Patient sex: M
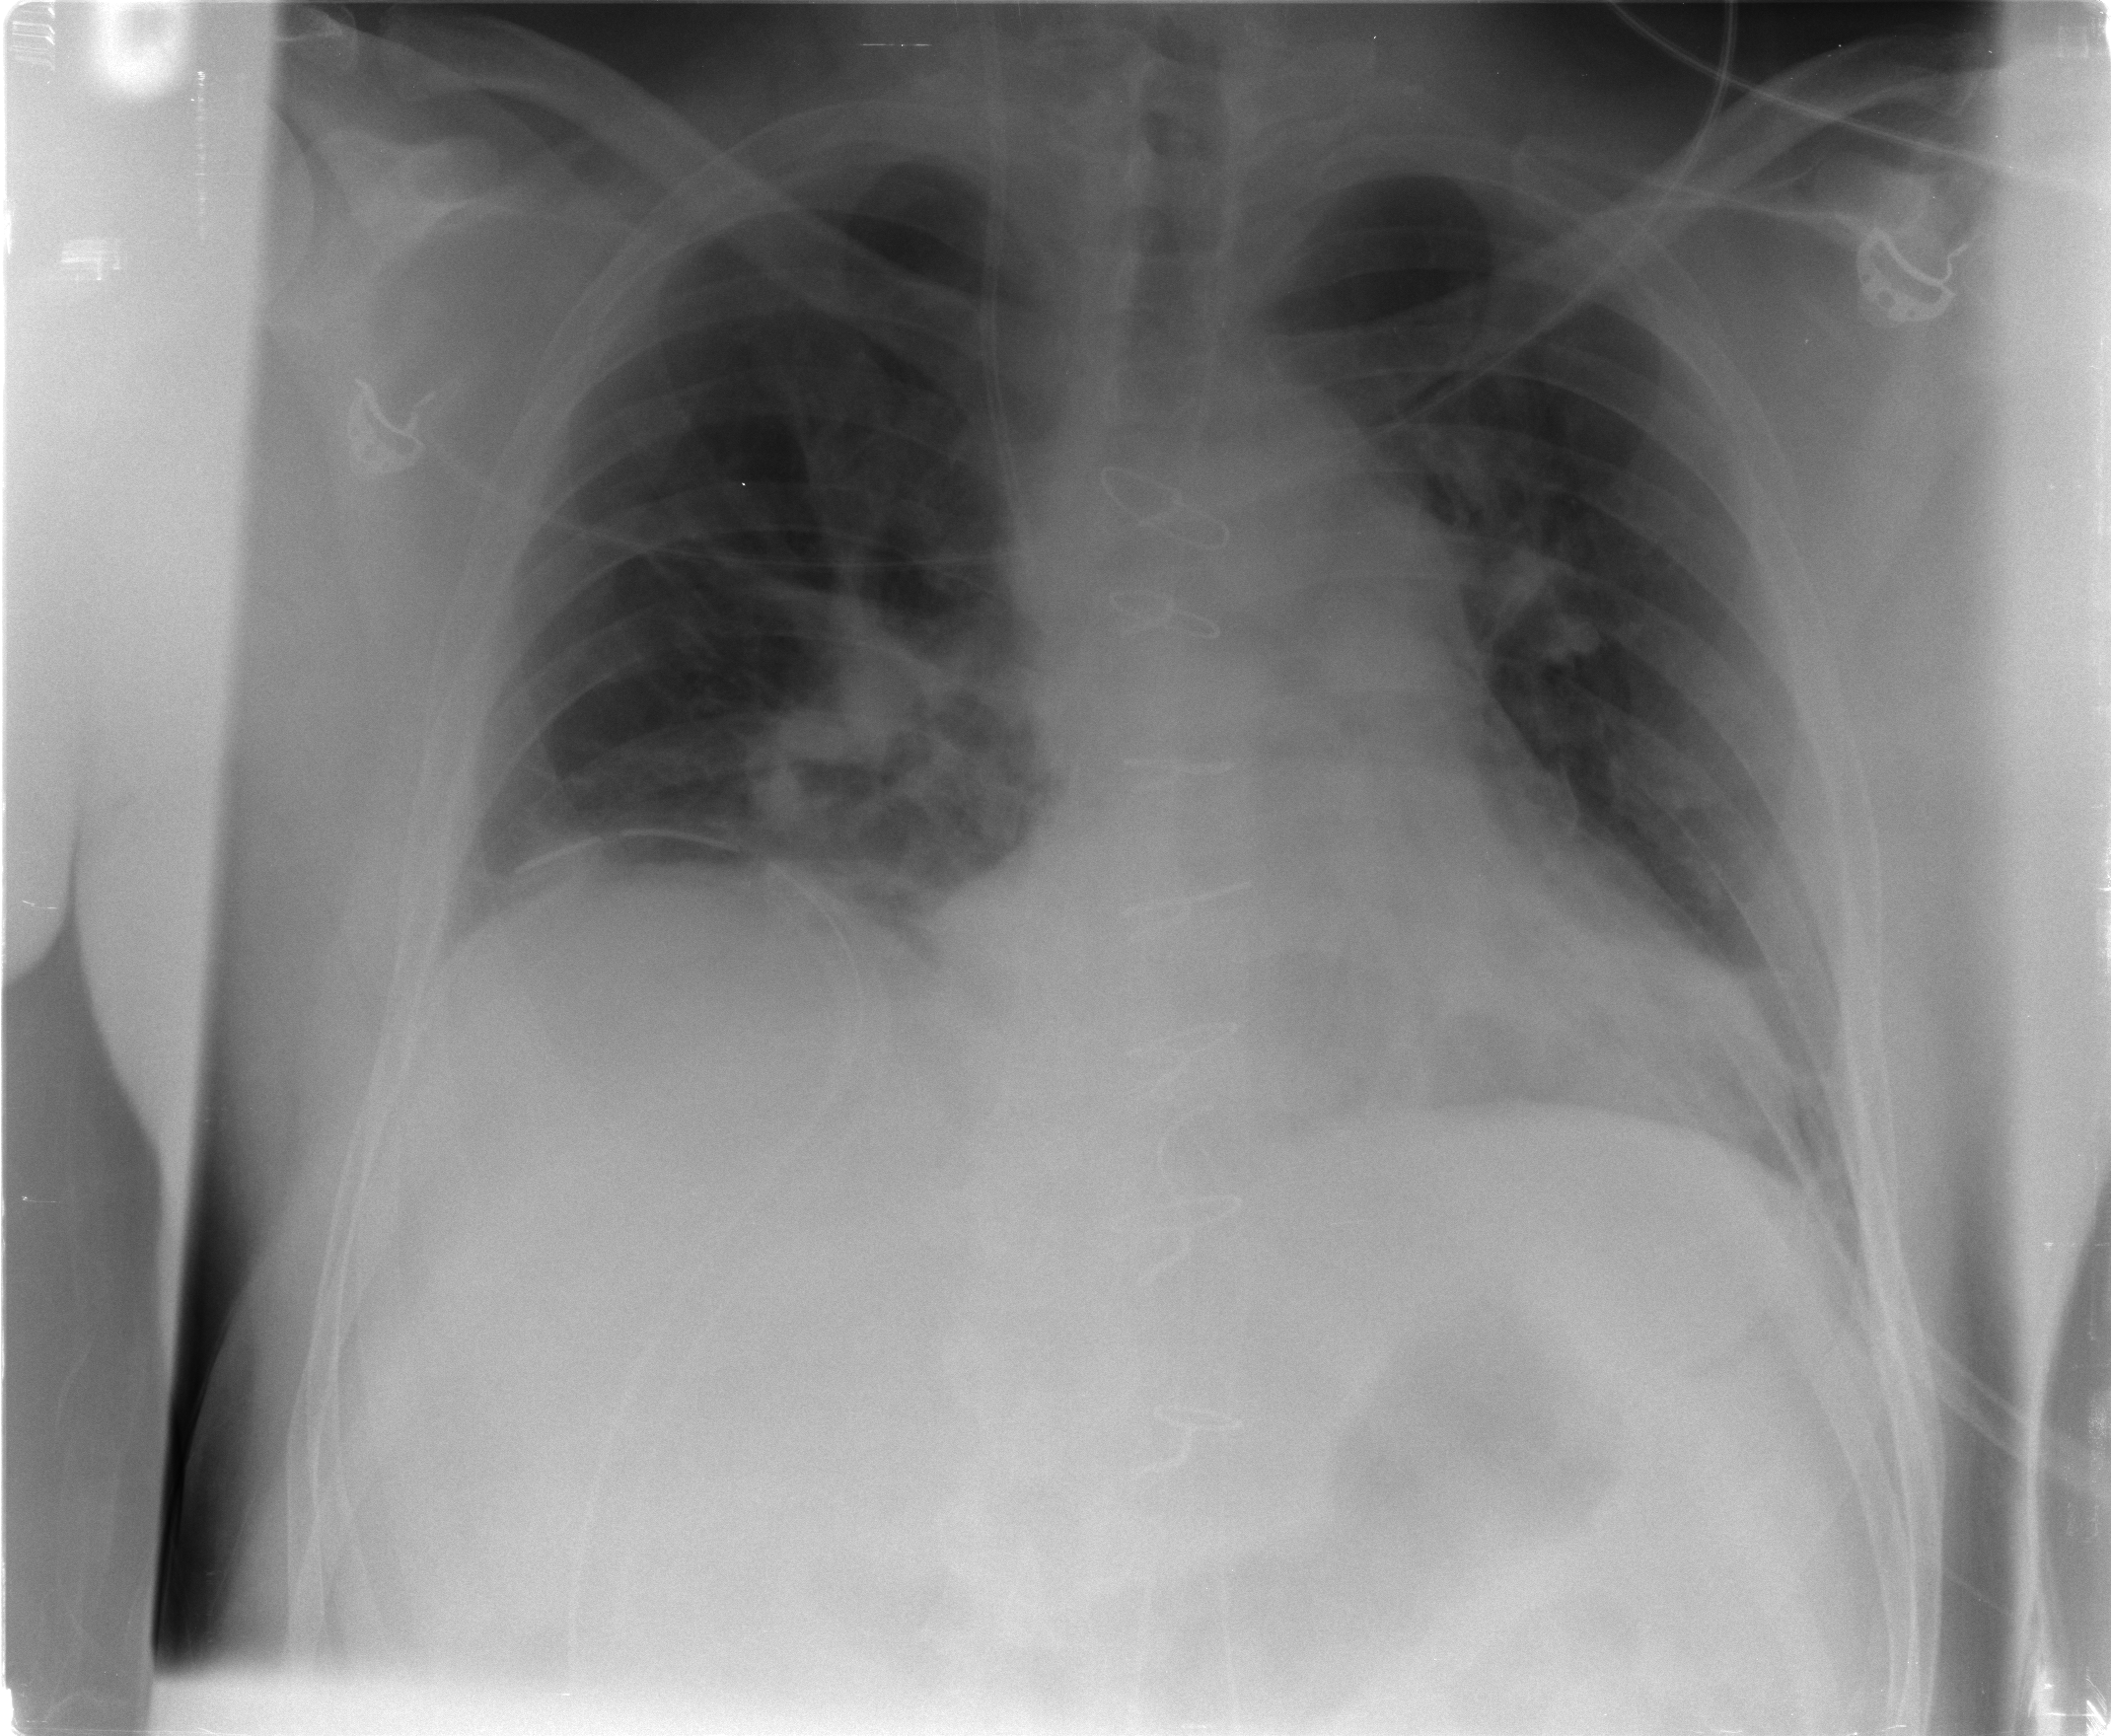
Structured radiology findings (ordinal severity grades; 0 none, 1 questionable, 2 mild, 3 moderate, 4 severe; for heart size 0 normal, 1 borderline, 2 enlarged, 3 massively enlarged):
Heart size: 0
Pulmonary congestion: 2
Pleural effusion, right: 1
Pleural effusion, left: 2
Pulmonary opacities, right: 2
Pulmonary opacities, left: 2
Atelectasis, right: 3
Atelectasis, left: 2